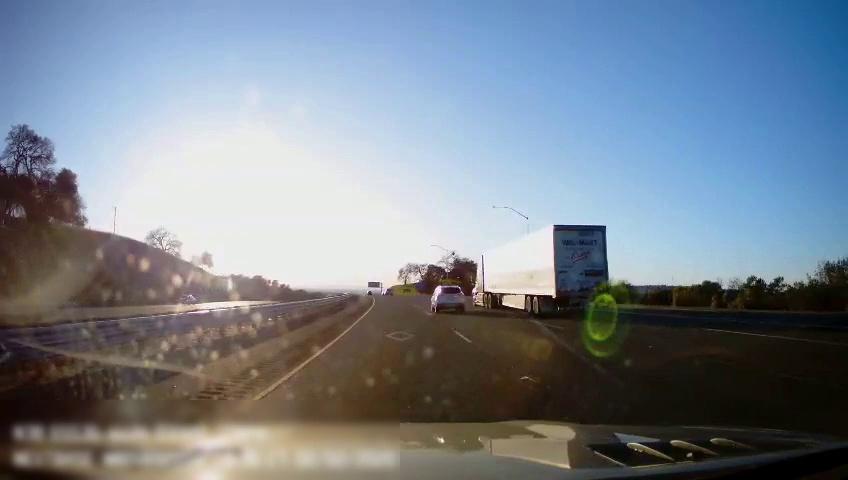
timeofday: Day
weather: Sunny
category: Drivable Space
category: Drivable Space
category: Vehicles | Car
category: Vehicles | SUV
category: Vehicles | Other LV
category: Lanes | Current Lane
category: Lanes | Current Lane
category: Lanes | Alternate Lane
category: Lanes | Alternate Lane